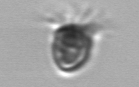
Label: Ciliophora